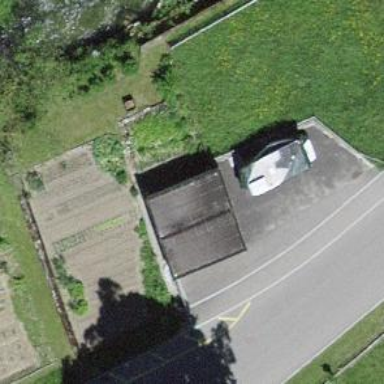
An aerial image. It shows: Garage.